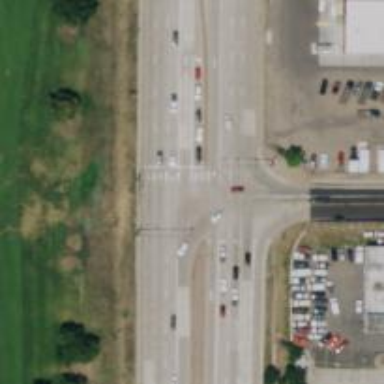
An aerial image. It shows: This image shows trunk highway that functions as expressway.